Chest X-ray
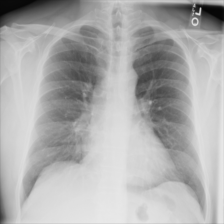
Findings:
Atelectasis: negative
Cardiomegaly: negative
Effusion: negative
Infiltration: negative
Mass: negative
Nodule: negative
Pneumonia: negative
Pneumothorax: negative
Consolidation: negative
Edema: negative
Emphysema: negative
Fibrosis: negative
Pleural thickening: negative
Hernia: negative